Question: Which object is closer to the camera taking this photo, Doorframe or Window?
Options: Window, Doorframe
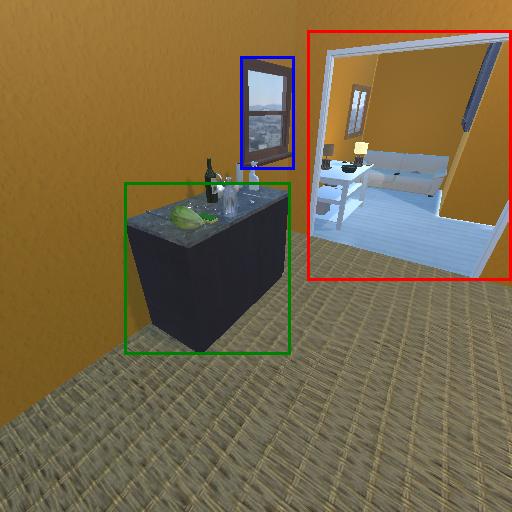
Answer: Window